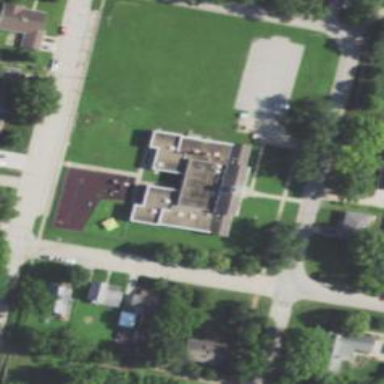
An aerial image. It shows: School building.